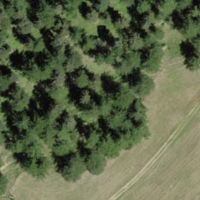
EUNIS habitat code: 43
Species observed at this site:
Erebia medusa
Vanessa cardui
Campanula glomerata